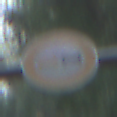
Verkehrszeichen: Ueberholverbot
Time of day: SunriseSunset
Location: Outdoor (Nature)
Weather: NotSpecified
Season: Autumn
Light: Natural